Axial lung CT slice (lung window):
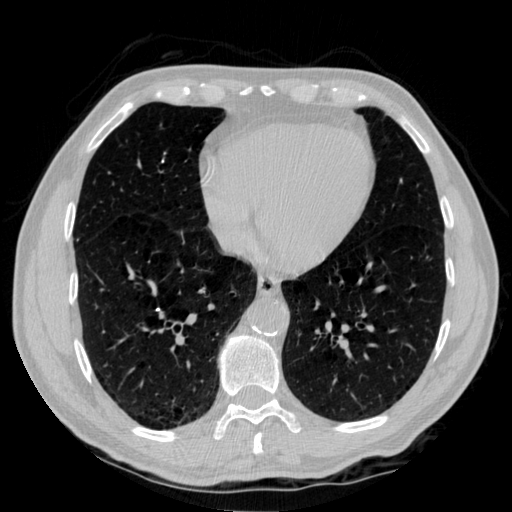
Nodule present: no